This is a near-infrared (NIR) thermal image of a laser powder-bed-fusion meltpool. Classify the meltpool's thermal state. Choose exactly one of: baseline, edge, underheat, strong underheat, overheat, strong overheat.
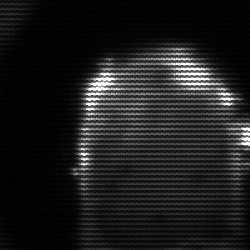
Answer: baseline